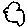
Label: cloud